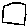
Label: square